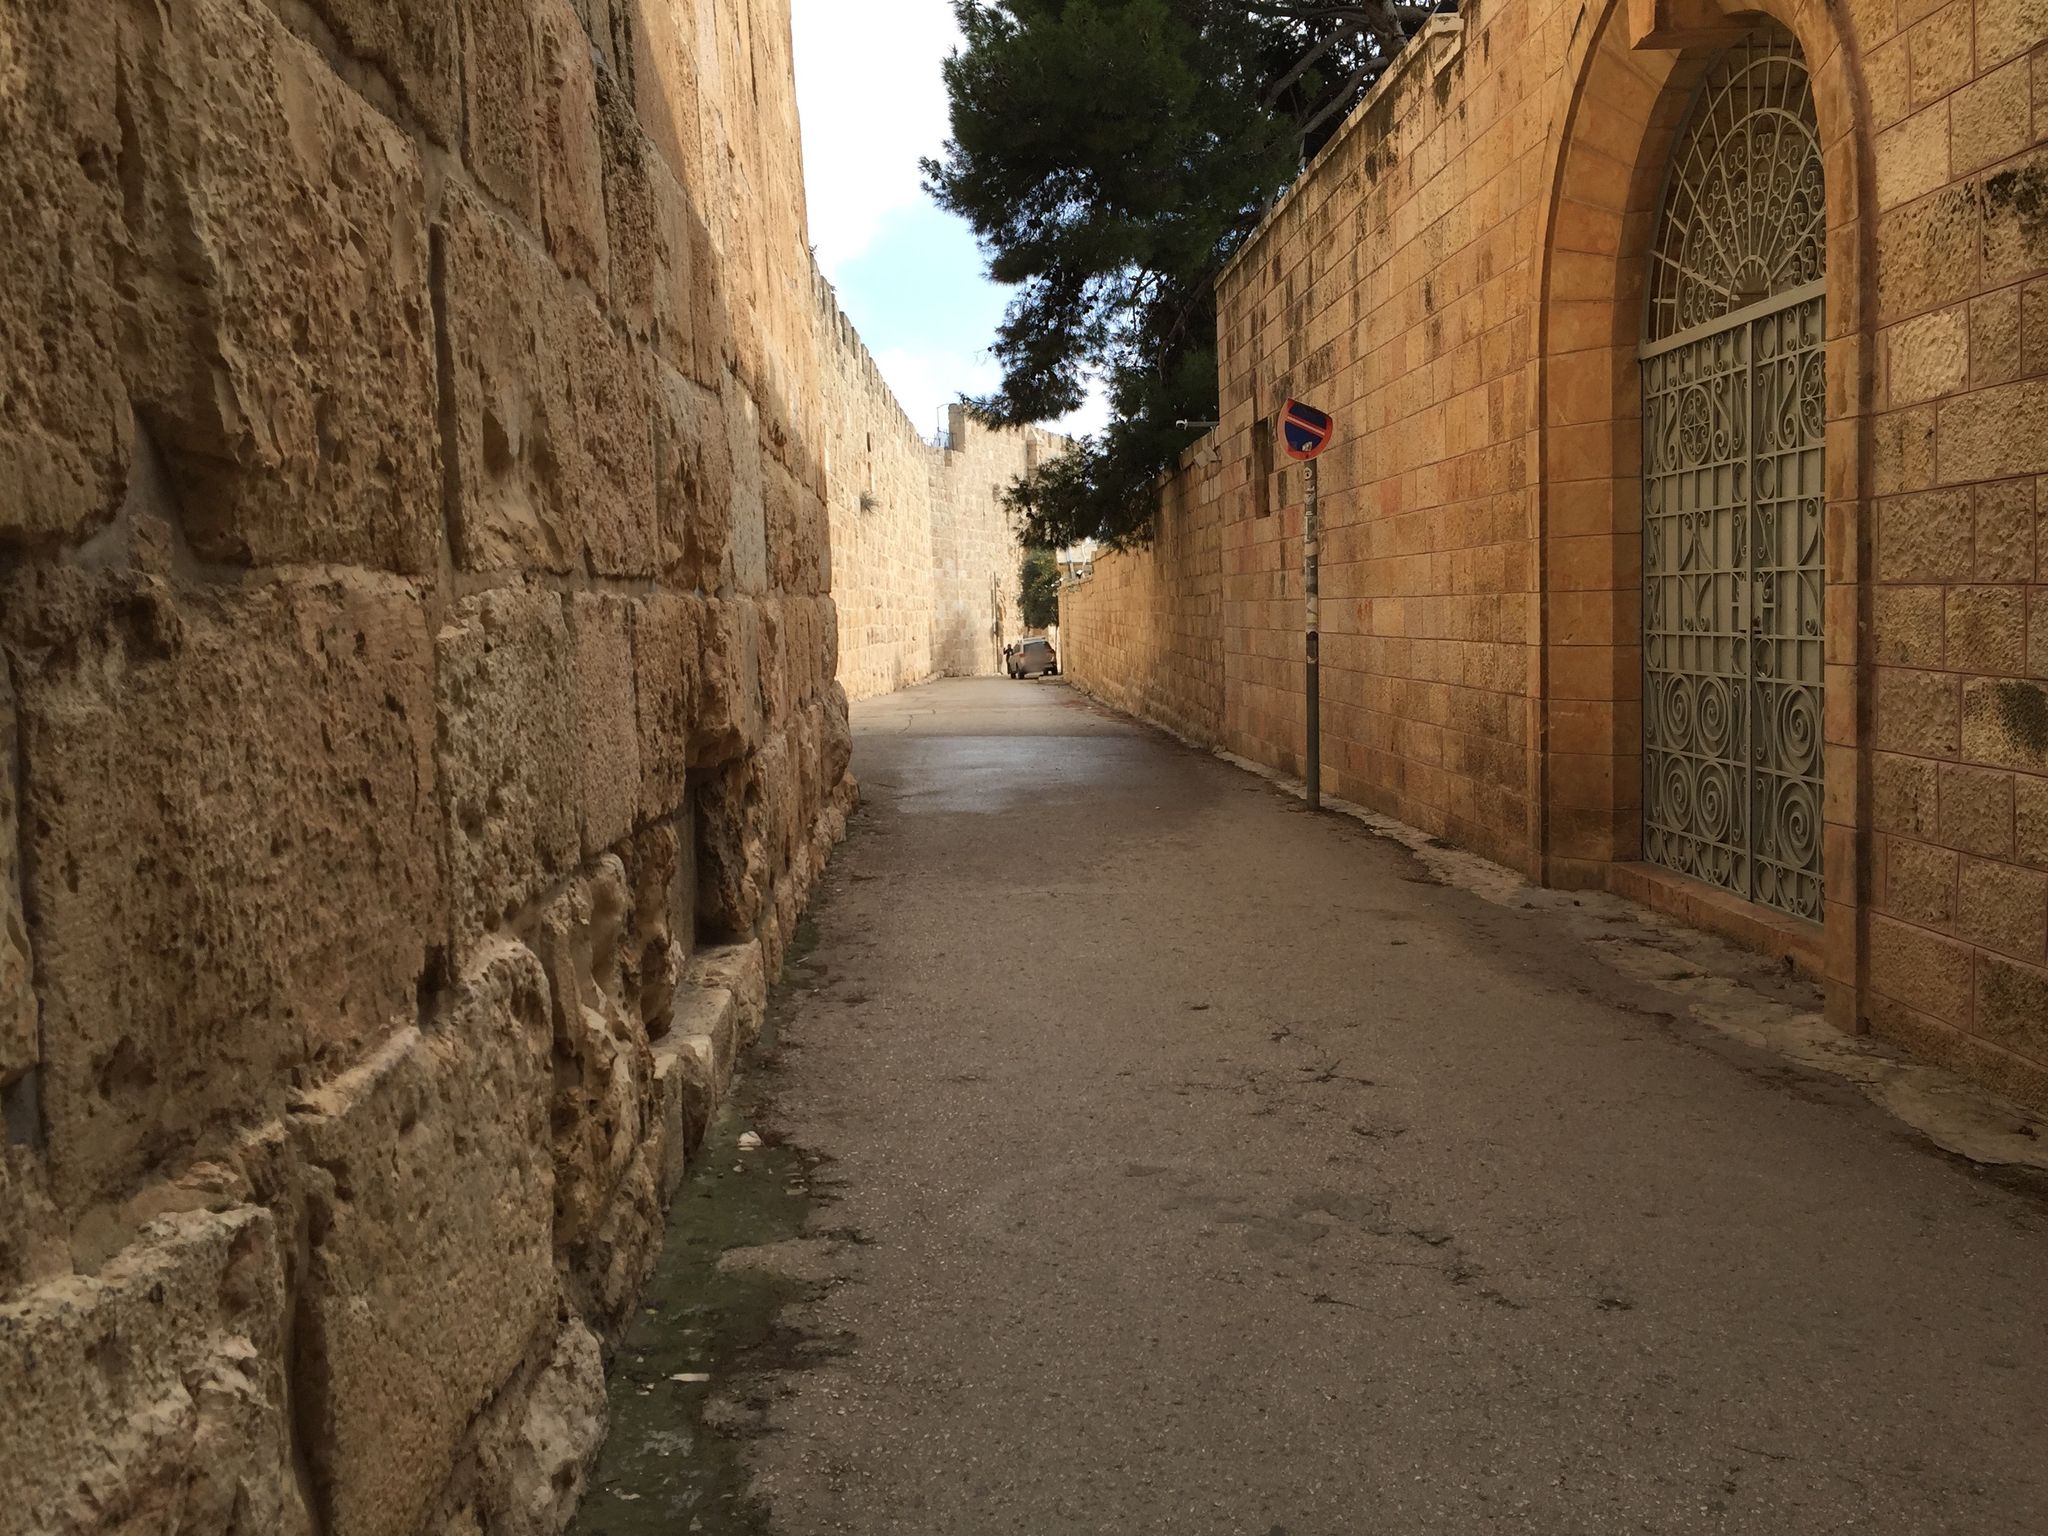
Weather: clear
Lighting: day
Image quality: good
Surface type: walking surface
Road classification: footway, service, steps
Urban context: urban centre
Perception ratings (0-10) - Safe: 3.48, Lively: 7.06, Beautiful: 8.65, Boring: 6.97, Depressing: 3.61, Wealthy: 2.23